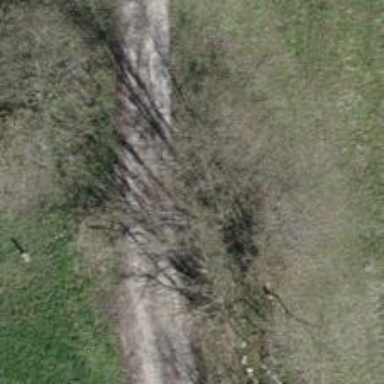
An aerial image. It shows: Culvert tunnel underneath ditch.